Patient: sex M, age 48
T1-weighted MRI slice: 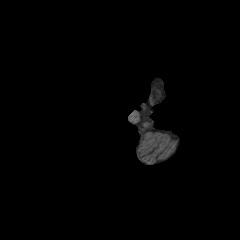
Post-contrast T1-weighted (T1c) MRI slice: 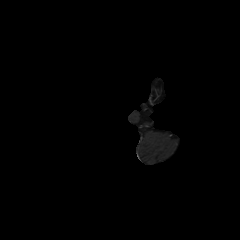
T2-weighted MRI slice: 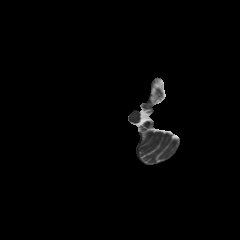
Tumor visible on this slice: no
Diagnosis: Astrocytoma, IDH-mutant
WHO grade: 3